Aerial crown-view tile of a tropical tree (Barro Colorado Island, Panama), acquired 20250124:
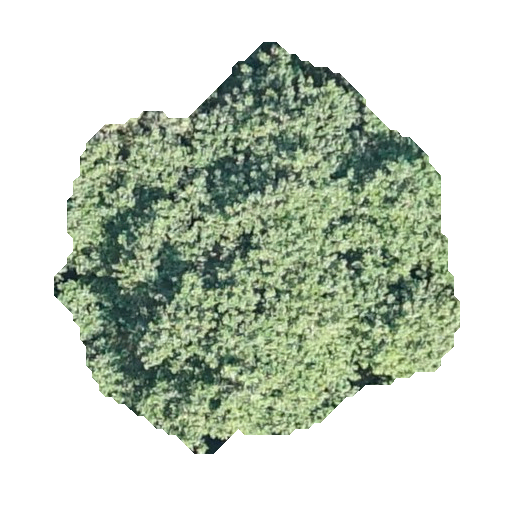
Species: Hieronyma alchorneoides
GBIF accepted scientific name: Hieronyma alchorneoides
Crown area: 170.285 m²